Aerial crown-view tile of a tropical tree (Barro Colorado Island, Panama), acquired 20250818:
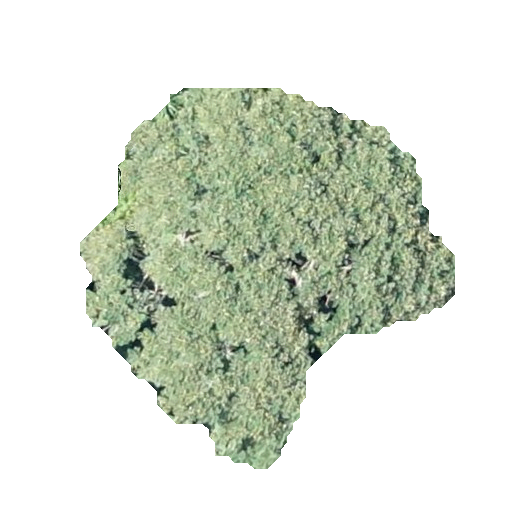
Species: Jacaranda copaia
GBIF accepted scientific name: Jacaranda copaia
Crown area: 129.44 m²